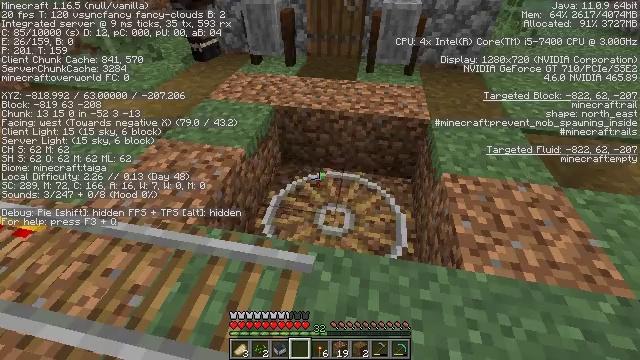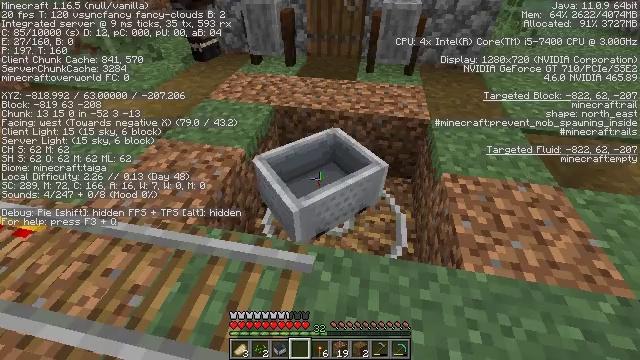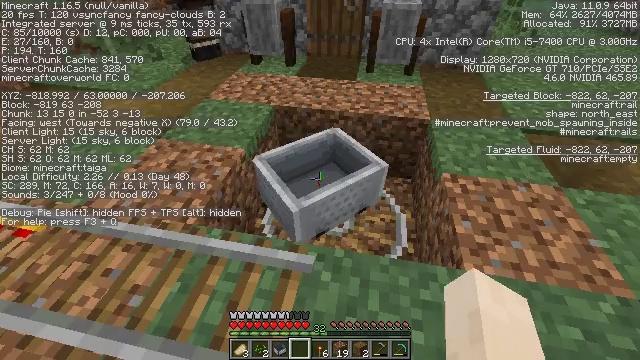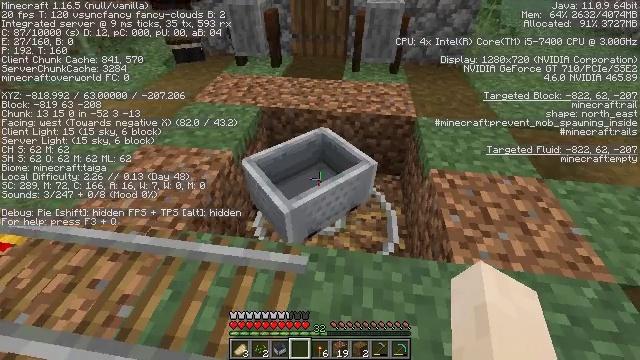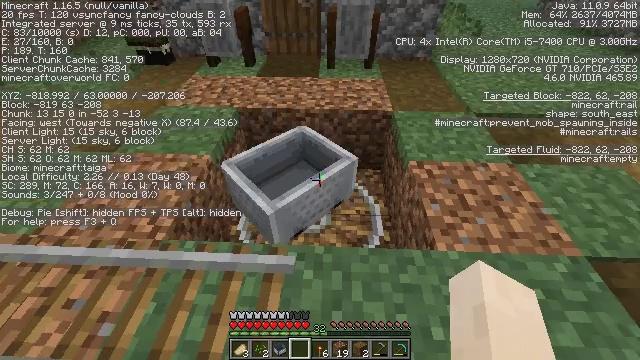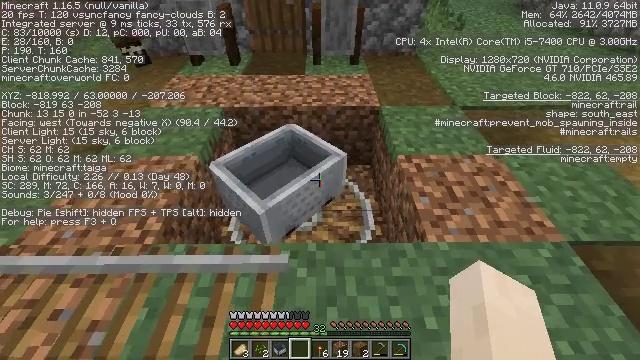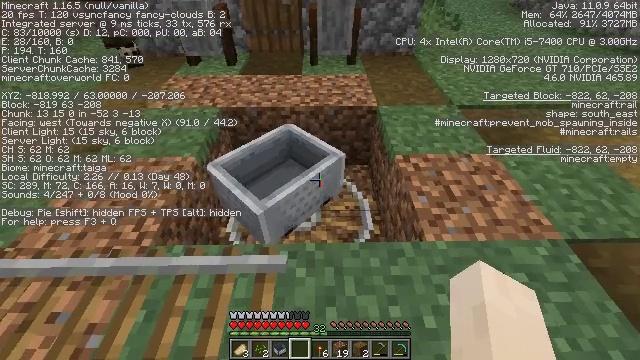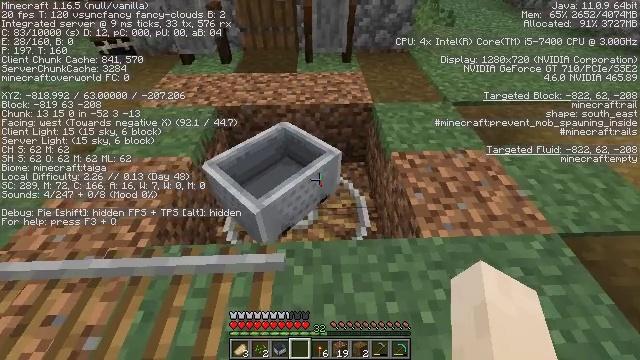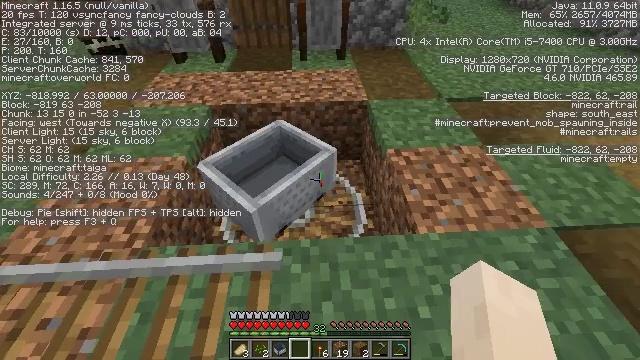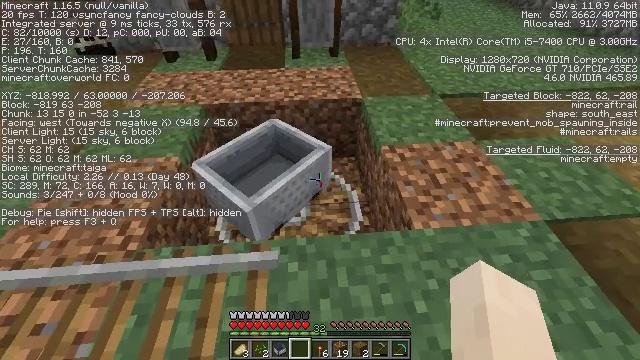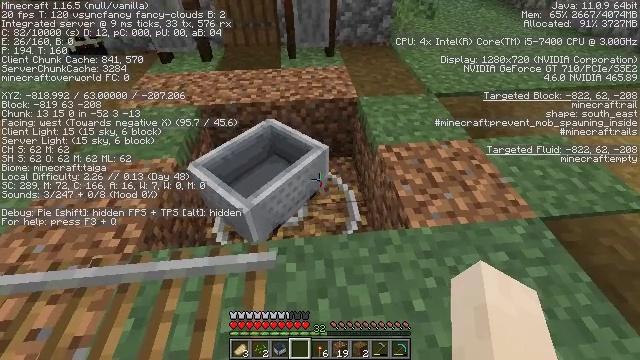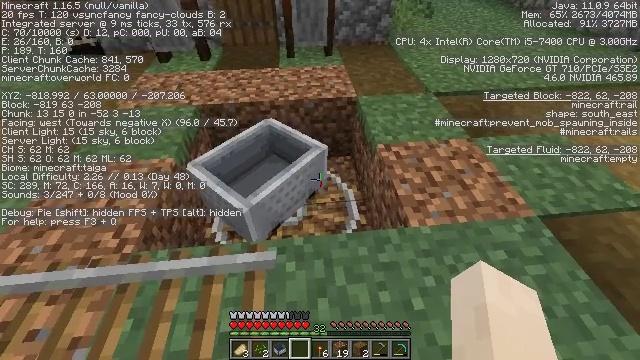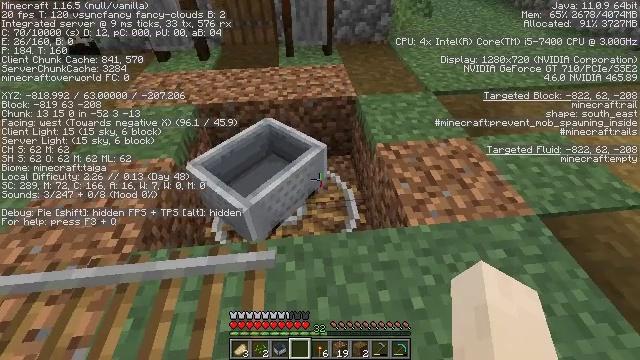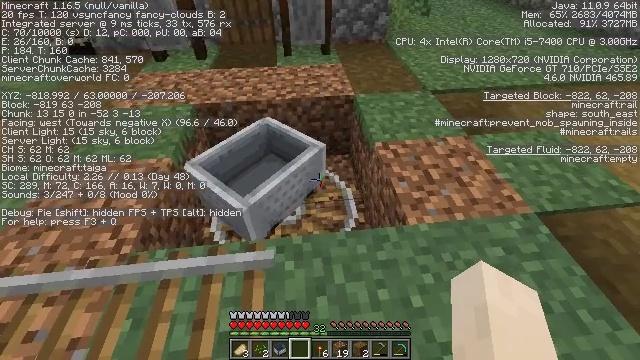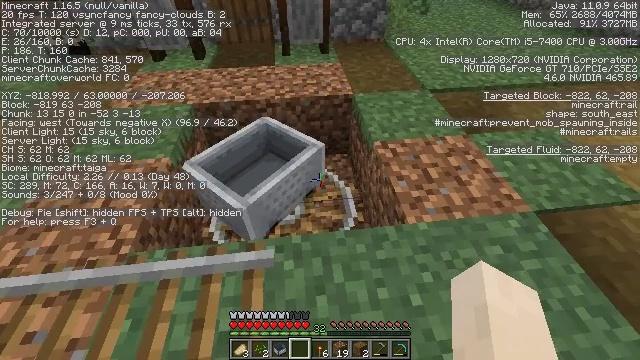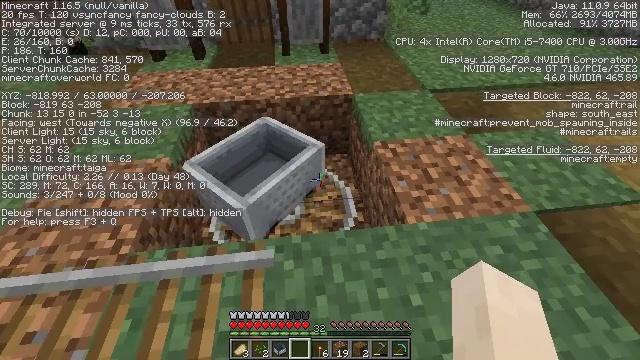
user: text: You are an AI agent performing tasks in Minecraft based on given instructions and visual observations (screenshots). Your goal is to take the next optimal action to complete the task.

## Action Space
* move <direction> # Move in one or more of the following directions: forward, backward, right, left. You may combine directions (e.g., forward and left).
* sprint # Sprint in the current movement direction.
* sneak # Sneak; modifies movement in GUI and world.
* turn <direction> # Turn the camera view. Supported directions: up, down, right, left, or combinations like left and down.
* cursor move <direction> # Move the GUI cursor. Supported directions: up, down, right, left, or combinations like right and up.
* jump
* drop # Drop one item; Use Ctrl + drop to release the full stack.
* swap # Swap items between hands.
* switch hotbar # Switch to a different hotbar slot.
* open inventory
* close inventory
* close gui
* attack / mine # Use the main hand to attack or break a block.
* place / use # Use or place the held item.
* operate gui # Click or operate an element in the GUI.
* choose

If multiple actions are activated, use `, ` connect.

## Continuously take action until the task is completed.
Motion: motion action
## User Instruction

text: Break the grindstone to collect it.
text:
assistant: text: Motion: no_op
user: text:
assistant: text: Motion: no_op
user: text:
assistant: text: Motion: turn right
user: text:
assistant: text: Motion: turn right
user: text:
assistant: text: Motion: turn right
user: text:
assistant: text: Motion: no_op
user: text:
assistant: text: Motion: turn right
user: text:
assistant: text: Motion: turn right
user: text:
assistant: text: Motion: turn right
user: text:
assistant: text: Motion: no_op
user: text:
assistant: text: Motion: no_op
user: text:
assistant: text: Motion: no_op
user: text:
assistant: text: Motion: no_op
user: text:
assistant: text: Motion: no_op
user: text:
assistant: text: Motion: no_op
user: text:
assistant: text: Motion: no_op
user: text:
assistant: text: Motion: no_op
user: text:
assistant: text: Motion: no_op
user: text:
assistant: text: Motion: no_op
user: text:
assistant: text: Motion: turn left
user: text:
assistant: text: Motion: turn left and up
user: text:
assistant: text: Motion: turn left and up
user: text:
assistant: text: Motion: turn left and up
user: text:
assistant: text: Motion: turn up
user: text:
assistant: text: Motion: no_op
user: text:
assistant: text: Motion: no_op
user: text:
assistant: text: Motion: no_op
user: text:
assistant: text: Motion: no_op
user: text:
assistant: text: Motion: no_op
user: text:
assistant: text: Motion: no_op